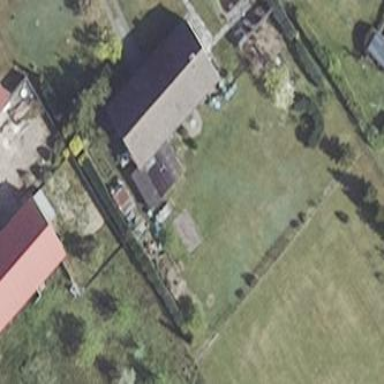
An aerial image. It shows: Shed building.